Field crop: maize
Growth stage: 1
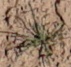
Species: lolium